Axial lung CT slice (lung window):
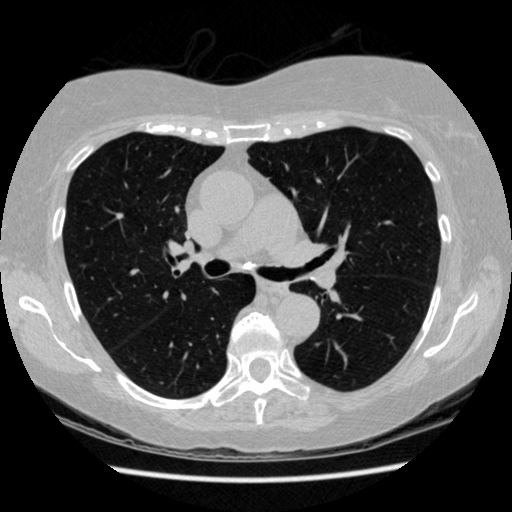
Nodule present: no